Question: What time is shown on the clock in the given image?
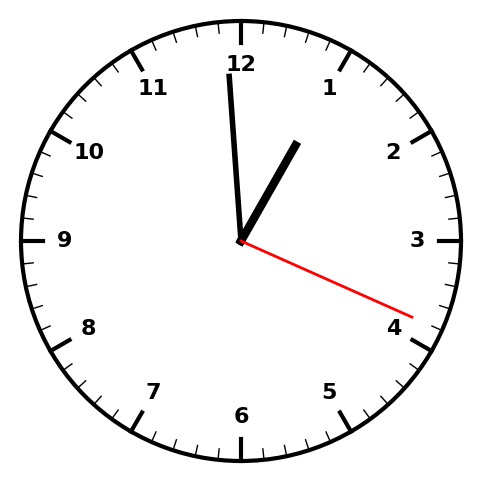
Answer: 12:59:19